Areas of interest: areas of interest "Dachengzi Pagoda"
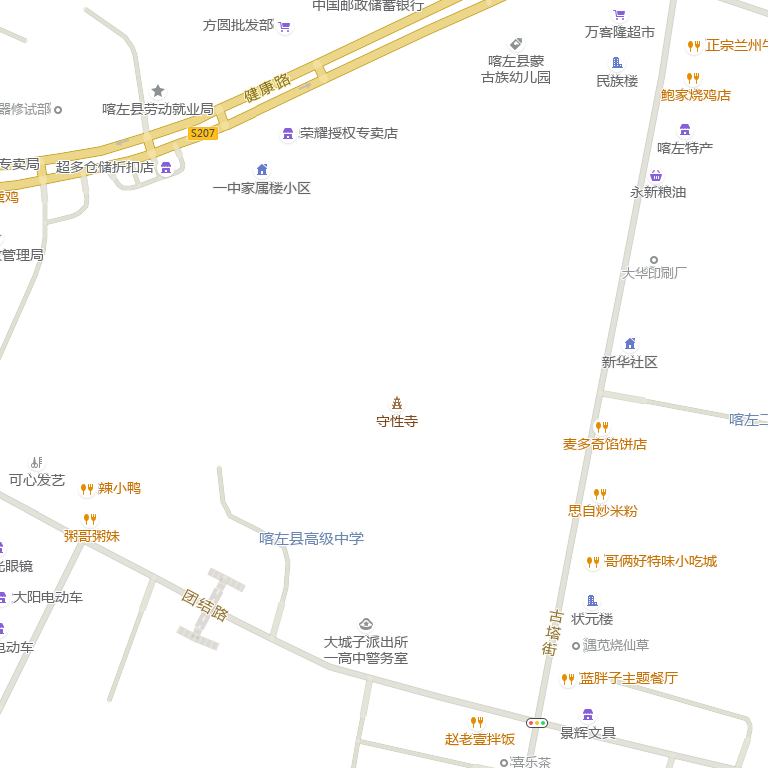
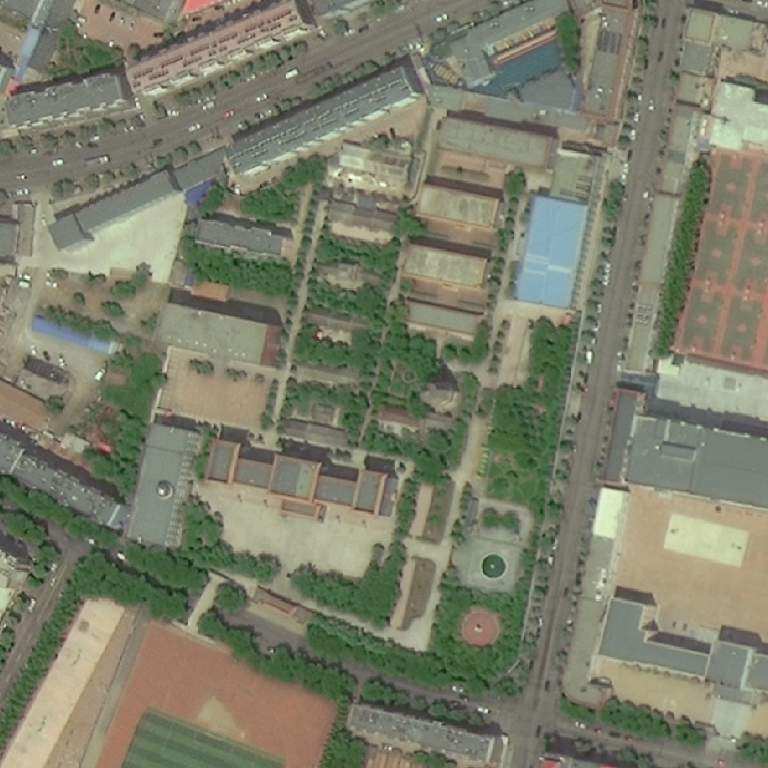